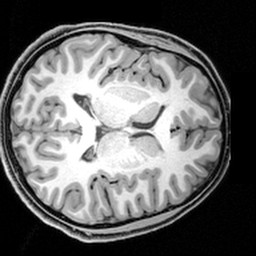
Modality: T1w
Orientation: axial
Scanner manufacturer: siemens
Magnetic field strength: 3 T
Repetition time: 1.9 s
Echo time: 0.00397 s